Field crop: tomato
Growth stage: 1
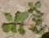
Species: portulaca